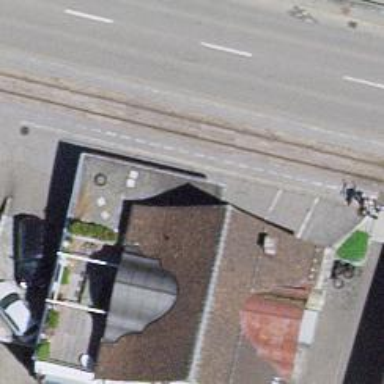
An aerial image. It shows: Fuel station.